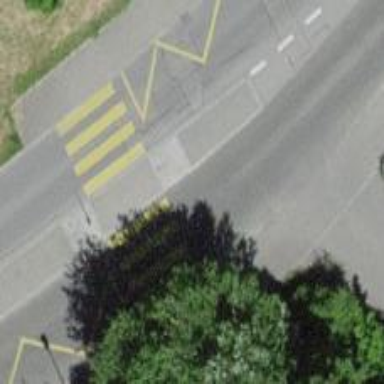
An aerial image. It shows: Public transport stop position.